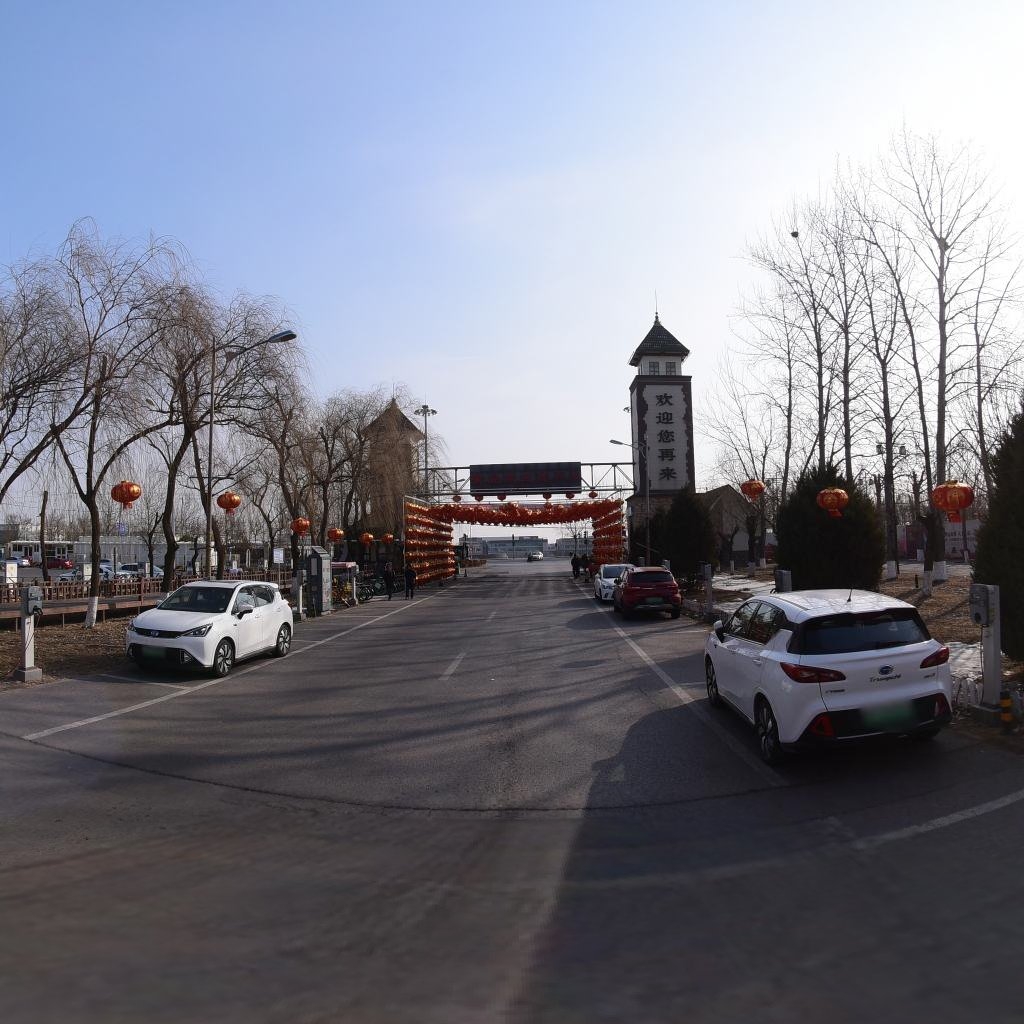
Region: Chaoyang
Road damage annotations: transverse crack, longitudinal crack